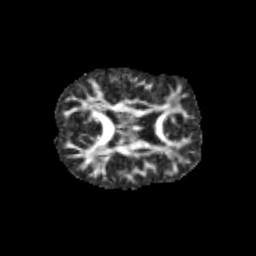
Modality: FA
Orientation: axial
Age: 12
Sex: female
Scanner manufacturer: siemens
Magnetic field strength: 3 T
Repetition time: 3.8 s
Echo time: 0.07 s